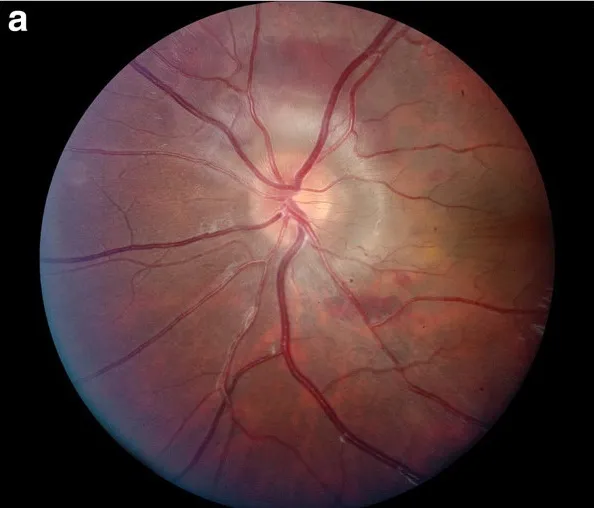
Color fundus photograph, optical coherence tomography, and fluorescein angiogram at presentation. (a) Color fundus photograph of the left eye at presentation demonstrating disc swelling with peripapillary subretinal hemorrhage and subretinal fluid.
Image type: ophthalmic_imaging (fundus_photograph)